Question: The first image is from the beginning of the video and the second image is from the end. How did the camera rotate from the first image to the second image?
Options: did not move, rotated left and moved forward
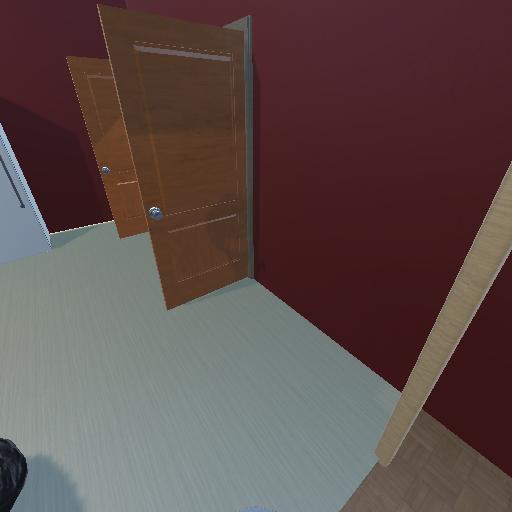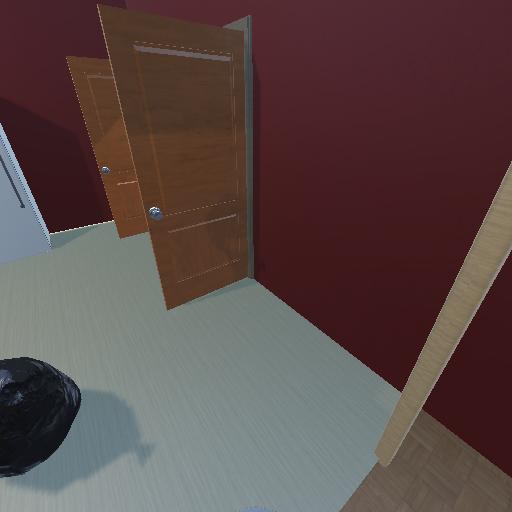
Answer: did not move